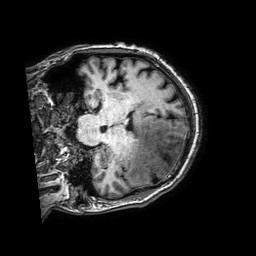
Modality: T1w
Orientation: coronal
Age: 54
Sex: male
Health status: ill
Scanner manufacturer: philips
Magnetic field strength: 3 T
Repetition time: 0.006866 s
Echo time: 0.003096 s